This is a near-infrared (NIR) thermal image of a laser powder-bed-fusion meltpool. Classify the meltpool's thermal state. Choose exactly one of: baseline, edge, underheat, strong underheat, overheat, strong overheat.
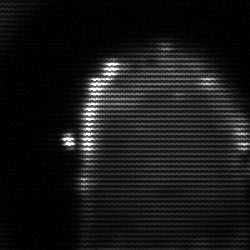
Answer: baseline